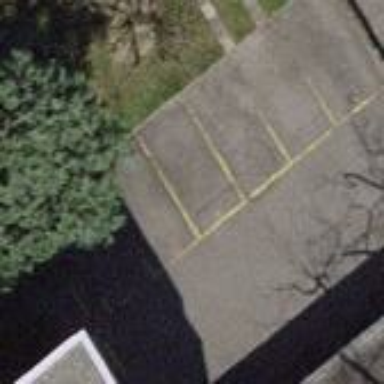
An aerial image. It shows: Parking available on the street side.